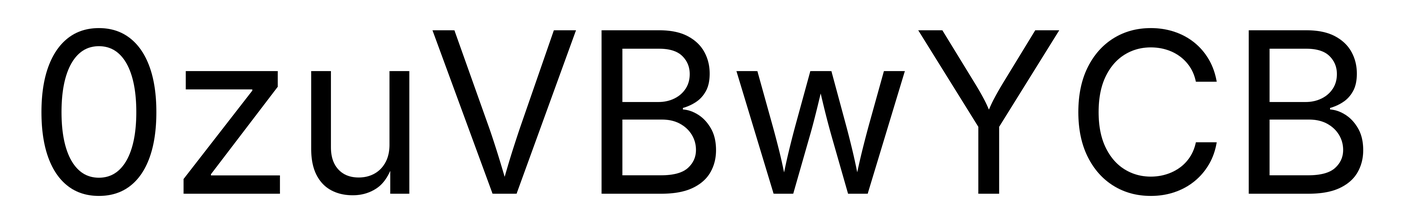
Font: Inter_Regular